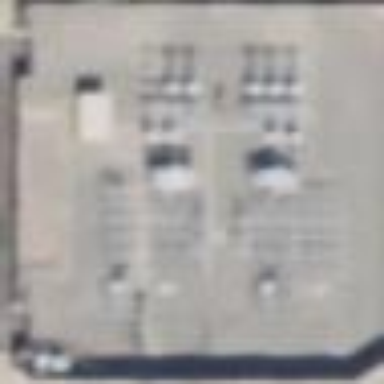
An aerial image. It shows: Outdoor power substation at the distribution level with surrounding wall barrier.